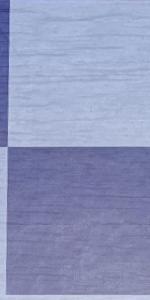
Label: Empty